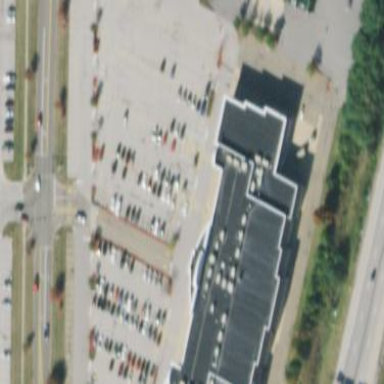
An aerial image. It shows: Cinema building.